Field crop: tomato
Growth stage: 1
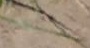
Species: cyperus